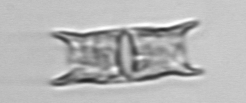
Label: Eucampia